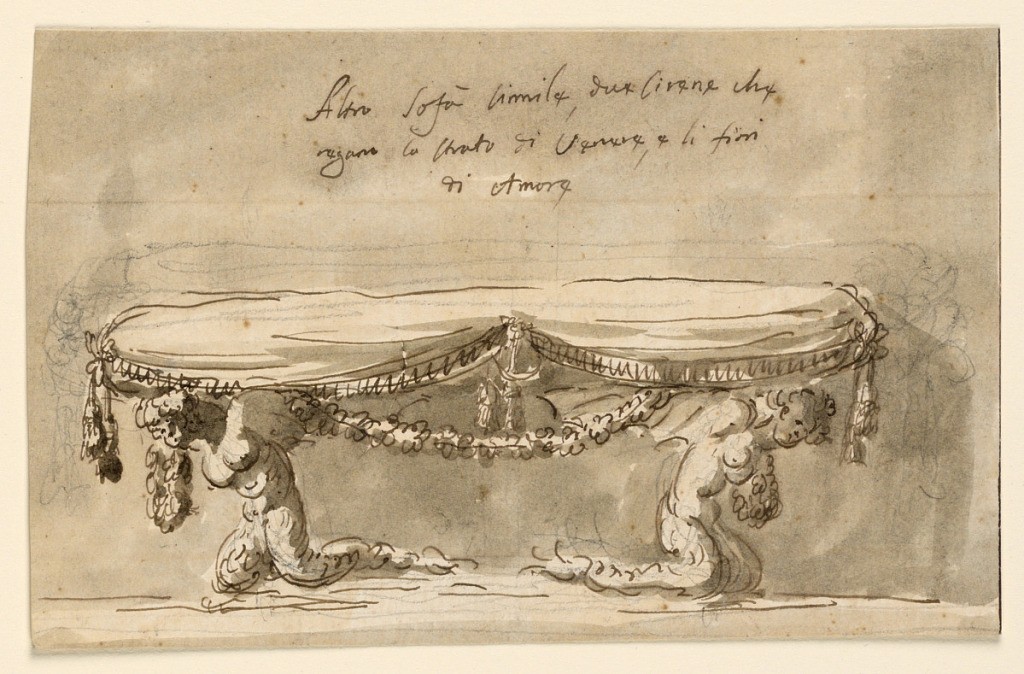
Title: Sofa
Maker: Giuseppe Barberi, Italian, 1746–1809
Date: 1746–1809
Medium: Pen and brown ink, brush and brown wash, graphite on beige laid paper
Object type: Drawing
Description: Sofa.